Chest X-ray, PA view. Patient: 13 years old, sex F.
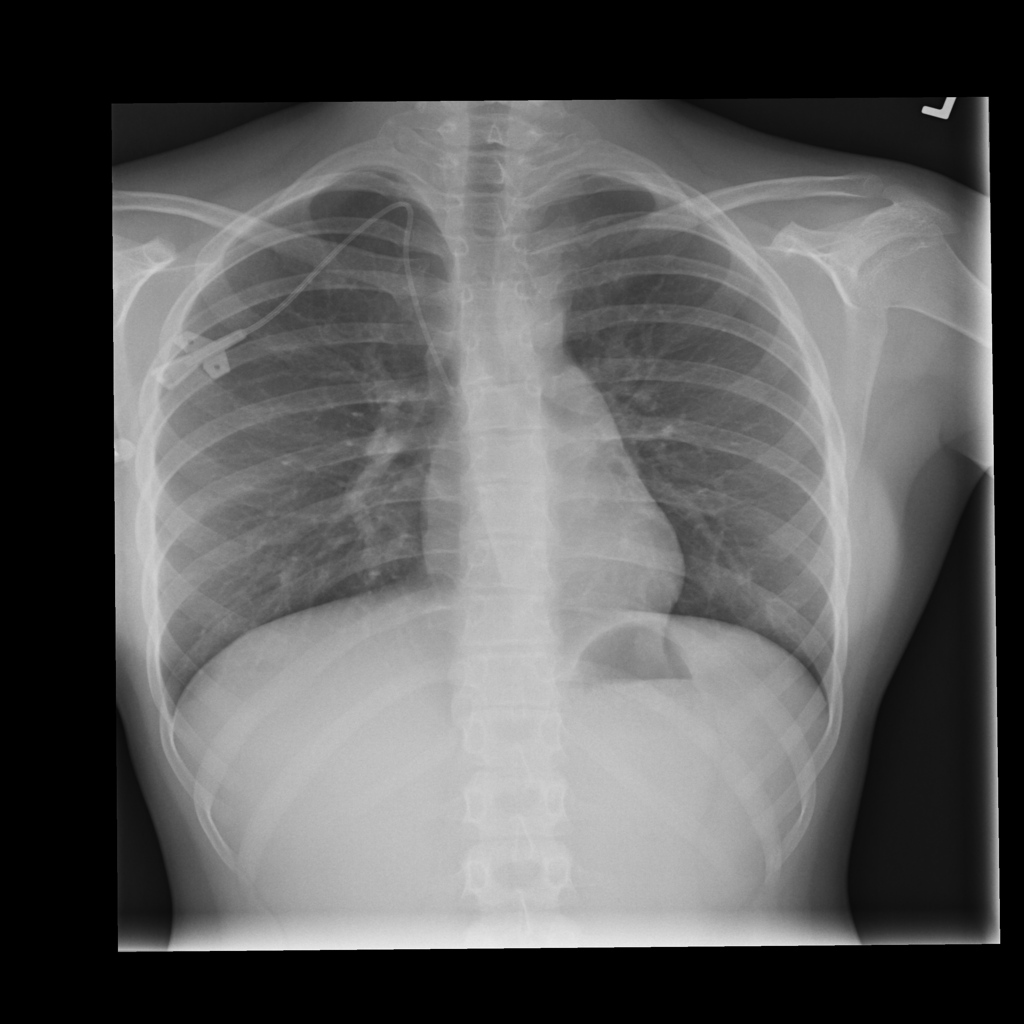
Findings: No Finding